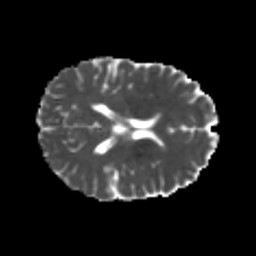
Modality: MD
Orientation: axial
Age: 23
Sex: female
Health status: healthy
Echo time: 0.074 s